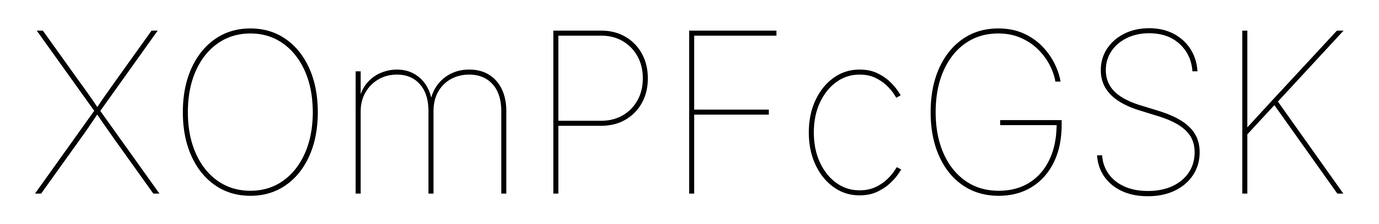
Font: Inter_Thin